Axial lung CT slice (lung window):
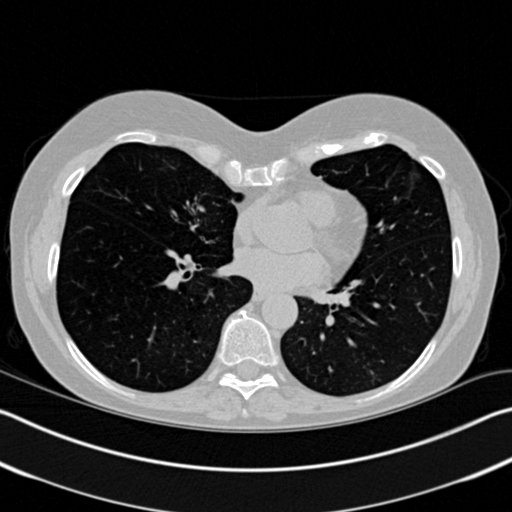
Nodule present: no